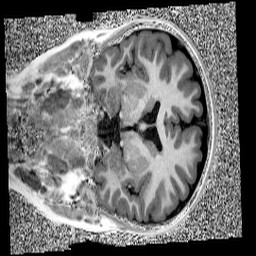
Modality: UNIT1
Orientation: coronal
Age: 9
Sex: male
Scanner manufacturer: siemens
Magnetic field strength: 3 T
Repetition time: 4 s
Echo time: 0.00303 s